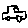
Label: car